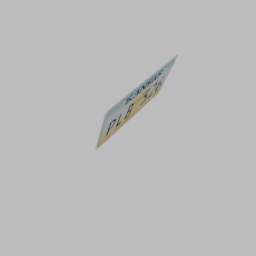
Label: mechanical